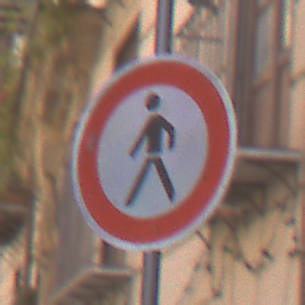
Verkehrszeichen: VerbotFussgaenger
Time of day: MorningAfternoon
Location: Outdoor (Urban)
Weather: Clear
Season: NotSpecified
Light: Natural